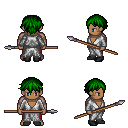
a pixel art fantasy rpg character, male body template, human, dark skin, white robe, red pants, green short bangs hairstyle, black shoes, spear, four views (front, back, left, right), 2x2 character sprite sheet, small pixel art, hard edges, no anti-aliasing